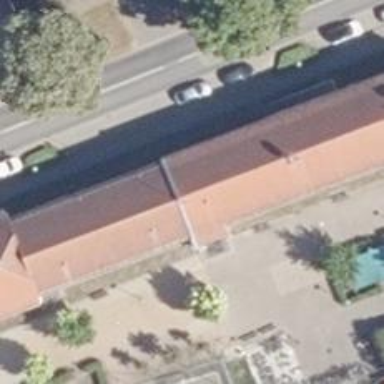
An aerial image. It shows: School building or complex.